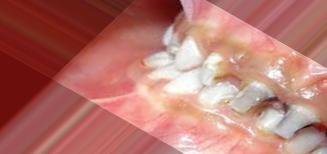
Condition: Caries